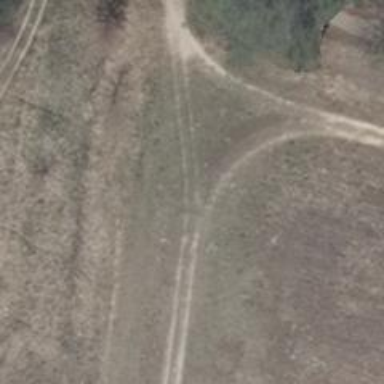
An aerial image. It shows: Sandy track with grade 4 tracktype.